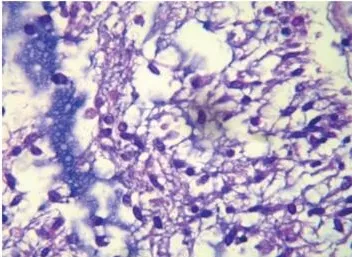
Immunohistochemical findings. (A) Hematoxylin and eosin stain (400x): small cells with circular and oval nucleus, with eosinophilic cytoplasm in a mucinous stroma.
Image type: pathology (h&e)